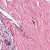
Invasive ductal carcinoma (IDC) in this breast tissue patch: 0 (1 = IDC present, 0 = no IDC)